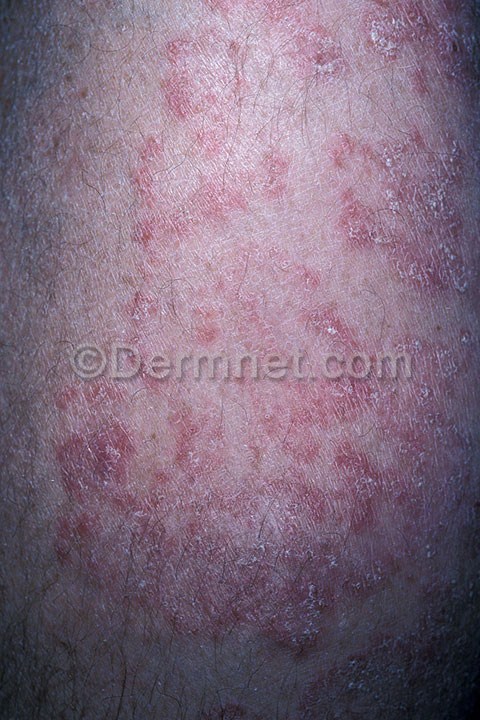
Disease: Tinea Ringworm Candidiasis and other Fungal Infections